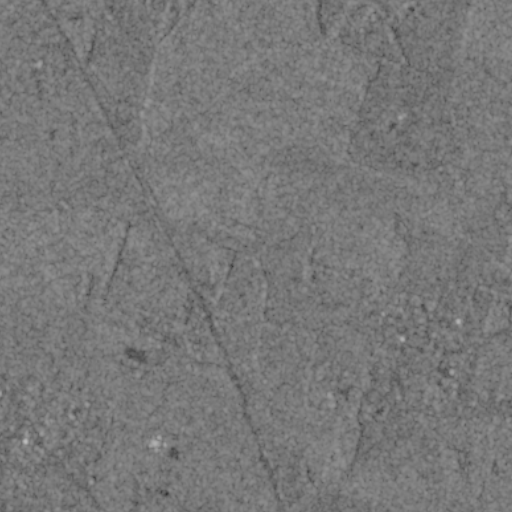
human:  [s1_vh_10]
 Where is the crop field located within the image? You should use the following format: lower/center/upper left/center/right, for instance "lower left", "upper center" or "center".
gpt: The crop field is located in the upper left of the image.
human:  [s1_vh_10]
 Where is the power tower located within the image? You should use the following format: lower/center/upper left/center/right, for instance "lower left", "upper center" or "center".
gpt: The power tower is located in the lower right of the image.
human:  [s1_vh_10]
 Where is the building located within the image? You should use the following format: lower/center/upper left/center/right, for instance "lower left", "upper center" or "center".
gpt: The building is located in the center of the image.
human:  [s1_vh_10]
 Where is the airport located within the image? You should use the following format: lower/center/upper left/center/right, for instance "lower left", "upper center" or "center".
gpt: There is no airport in the image.

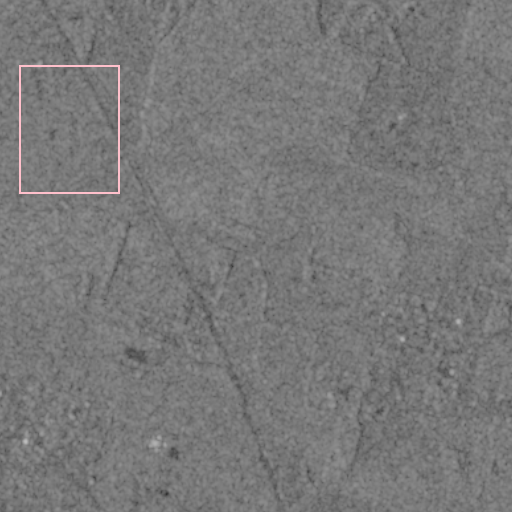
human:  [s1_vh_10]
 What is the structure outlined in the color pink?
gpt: The structure outlined in pink is a crop field.
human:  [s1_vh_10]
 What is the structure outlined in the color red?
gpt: There is no red outline.